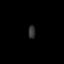
Tissue: prostate
Cell type: T cells
Senescence score: 0.2999
Nuclear area (px): 91
Mean DAPI intensity: 49.374